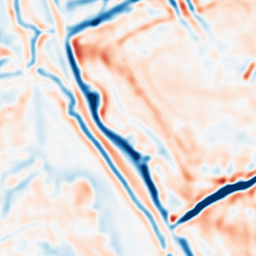
Category: multiscale
Decomposition family: dog
Decomposition parameters: sigma_low: 3
sigma_high: 5
Upsampling method: bicubic_16x
Upsampling parameters: scale: 16
Upsampling scale: 16